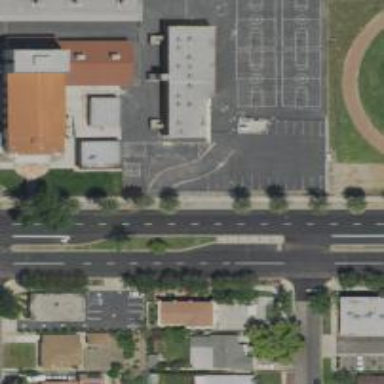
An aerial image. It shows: Tertiary road with asphalt surface and separate sidewalk.